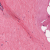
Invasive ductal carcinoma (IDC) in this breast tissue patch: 0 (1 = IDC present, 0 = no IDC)